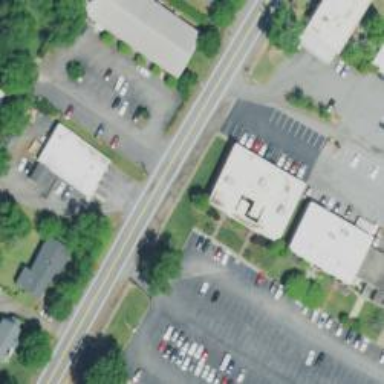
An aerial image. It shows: Clinic.